Field crop: maize
Growth stage: 2
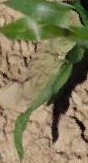
Species: maize